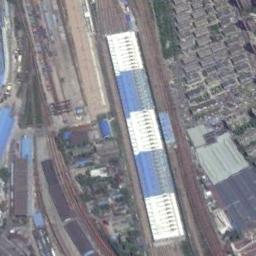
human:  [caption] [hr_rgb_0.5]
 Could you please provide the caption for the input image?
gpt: There is a railway station in the crowded city .

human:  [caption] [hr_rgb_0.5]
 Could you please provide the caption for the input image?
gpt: Many buildings are beside the railway station .

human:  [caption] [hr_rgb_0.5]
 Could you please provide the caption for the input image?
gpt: There are some buildings beside the railway station .

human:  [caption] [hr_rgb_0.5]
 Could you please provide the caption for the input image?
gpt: The railway station has some railways, A blue-white building and some other buildings .